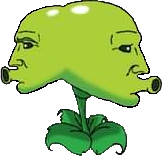
Label: 4_Yes_Chad